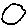
Label: circle